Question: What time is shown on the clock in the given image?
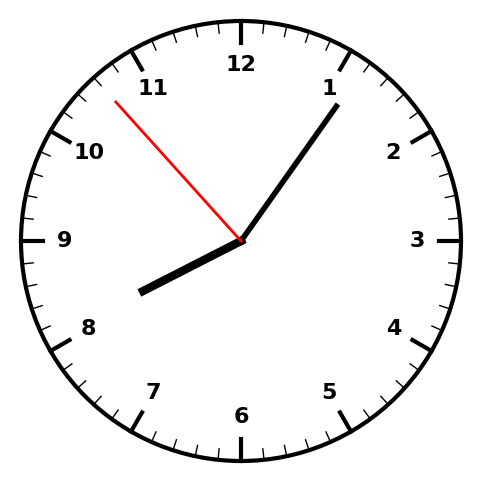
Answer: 08:05:53